Interaction volume radius: 5 \u00c5
Interaction volume height: 35 \u00c5
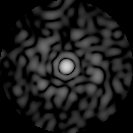
Disorder parameter: 0.8773